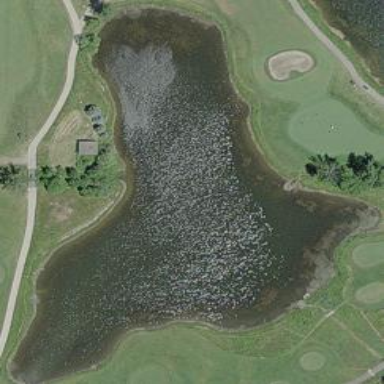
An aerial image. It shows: Scenic view of water hazard on golf course. The natural water feature adds beauty to the landscape.